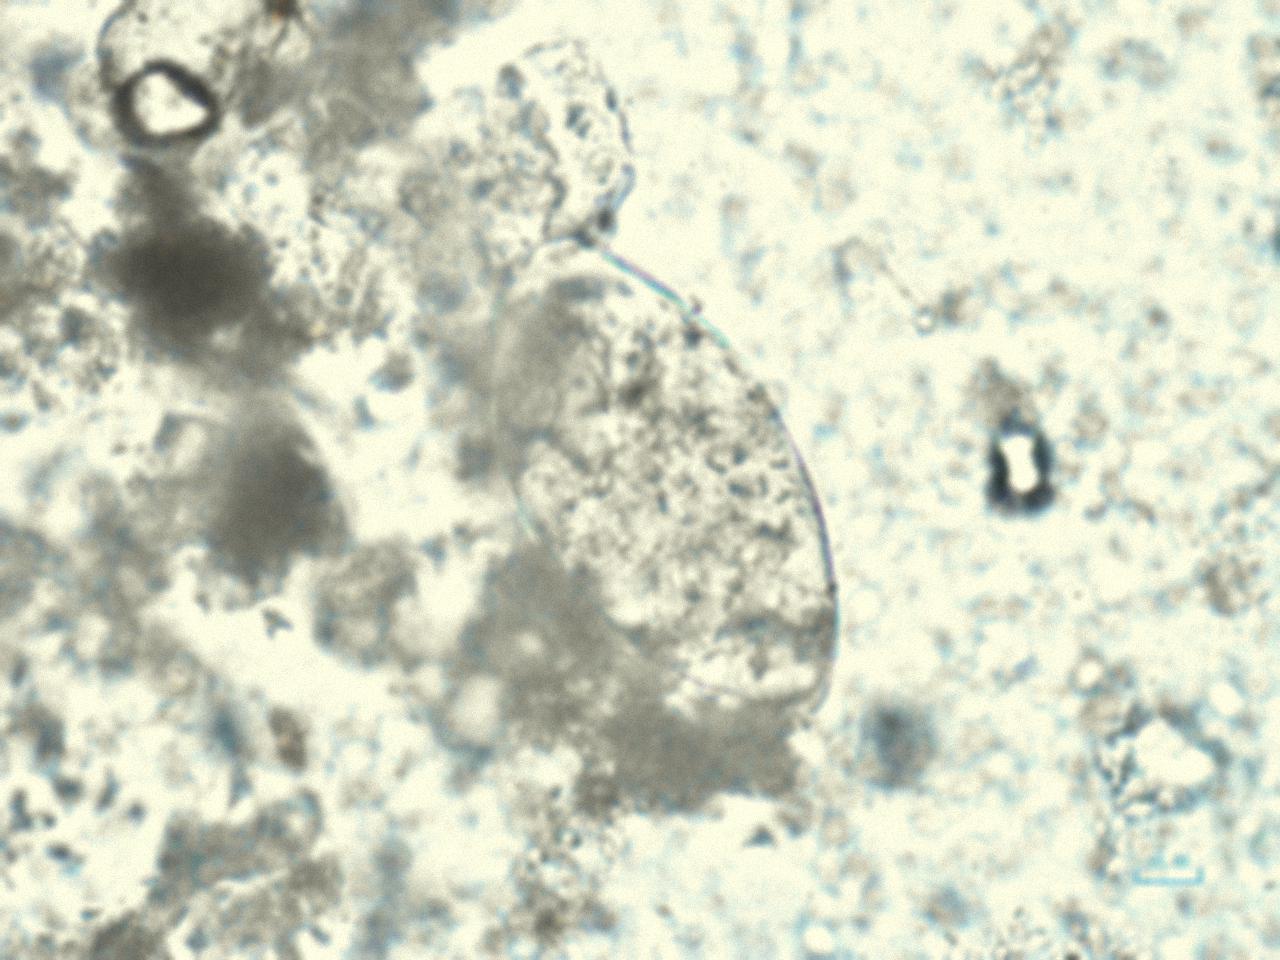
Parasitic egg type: Fasciolopsis buski